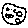
Label: moon